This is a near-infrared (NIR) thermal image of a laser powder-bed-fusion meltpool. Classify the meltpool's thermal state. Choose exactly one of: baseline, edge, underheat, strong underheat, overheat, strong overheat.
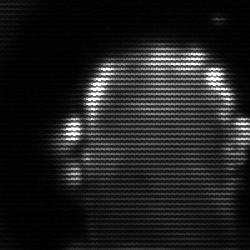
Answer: baseline